Interaction volume radius: 5 \u00c5
Interaction volume height: 25 \u00c5
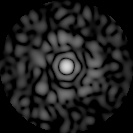
Disorder parameter: 0.8243